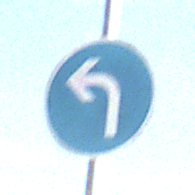
Verkehrszeichen: VorgeschriebeneFahrtrichtungLinks
Umgebung: Outdoor, Suburban
Tageszeit: MorningAfternoon
Wetter: PartlyCloudy
Licht: Natural
Jahreszeit: NotSpecified
Kontrast: HighContrast